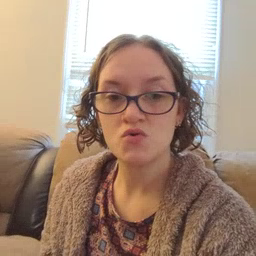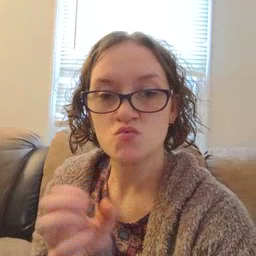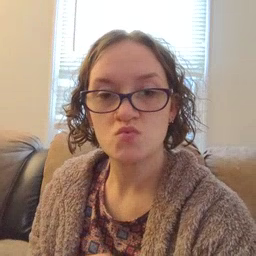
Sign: old